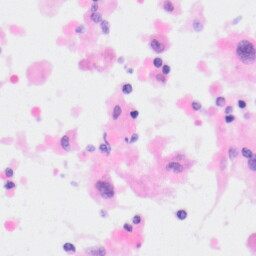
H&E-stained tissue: Kidney